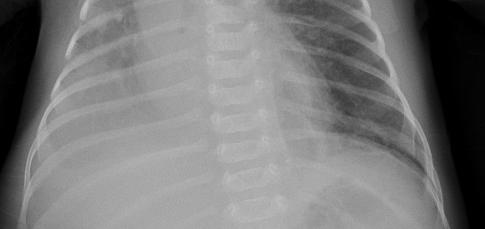
Diagnosis: PNEUMONIA